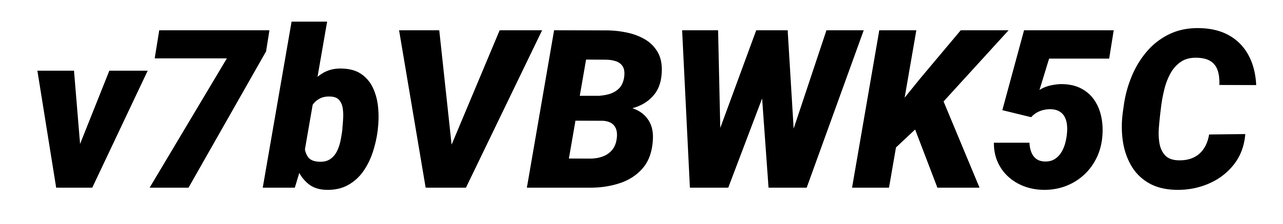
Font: Roboto-Italic_Black_Italic